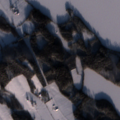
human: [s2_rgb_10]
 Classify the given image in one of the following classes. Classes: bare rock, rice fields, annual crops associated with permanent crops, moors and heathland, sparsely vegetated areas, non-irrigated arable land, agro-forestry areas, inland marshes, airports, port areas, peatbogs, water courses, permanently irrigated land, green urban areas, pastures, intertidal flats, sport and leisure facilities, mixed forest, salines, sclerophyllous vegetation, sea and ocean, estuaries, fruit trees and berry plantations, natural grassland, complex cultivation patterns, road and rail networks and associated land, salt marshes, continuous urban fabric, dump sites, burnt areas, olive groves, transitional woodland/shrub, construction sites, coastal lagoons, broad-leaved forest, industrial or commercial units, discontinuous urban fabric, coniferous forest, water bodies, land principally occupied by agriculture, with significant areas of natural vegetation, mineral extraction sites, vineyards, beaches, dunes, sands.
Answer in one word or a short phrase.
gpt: land principally occupied by agriculture, with significant areas of natural vegetation, coniferous forest, mixed forest, water bodies